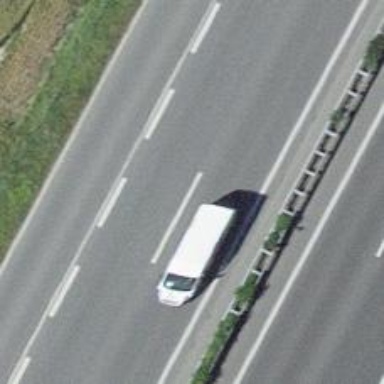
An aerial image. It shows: Asphalt motorway.